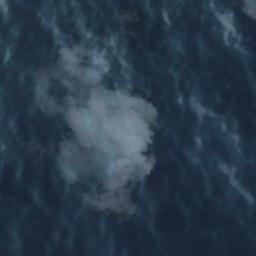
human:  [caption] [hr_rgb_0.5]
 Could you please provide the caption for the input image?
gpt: A few fluffy white clouds are above the sea .

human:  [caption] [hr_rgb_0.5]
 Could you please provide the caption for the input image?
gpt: The white cloud is above green land .

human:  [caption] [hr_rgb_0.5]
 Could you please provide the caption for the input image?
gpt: The cumulus clouds are located above the surface of the sea .

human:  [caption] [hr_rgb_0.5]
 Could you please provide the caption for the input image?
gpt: A thin cloud of thin clouds floated in the air .

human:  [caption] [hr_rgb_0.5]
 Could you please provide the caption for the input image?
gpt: There are some white clouds over blue sea .